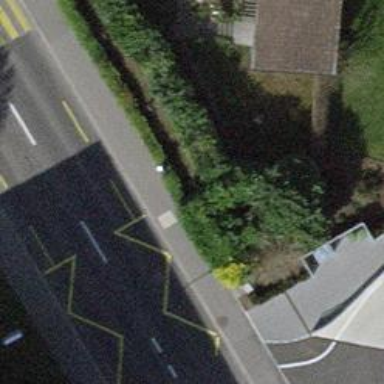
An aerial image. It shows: Platform for public transport is situated by the road.